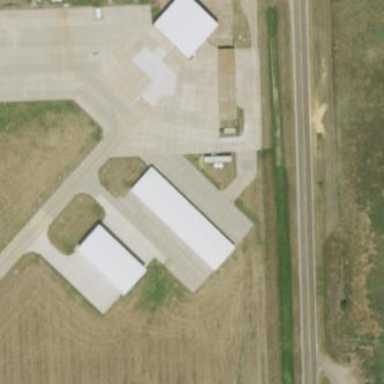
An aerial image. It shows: Hangar located at airport.